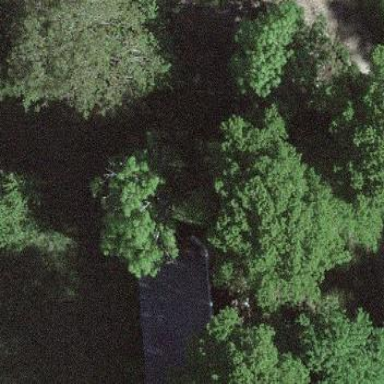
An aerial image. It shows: Barn.